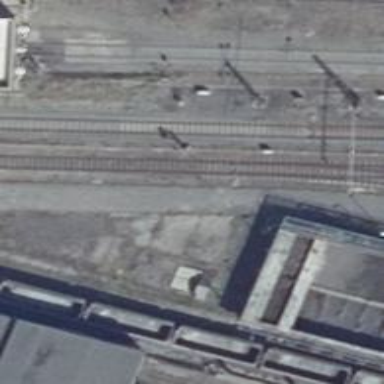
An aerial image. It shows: Railway switch.